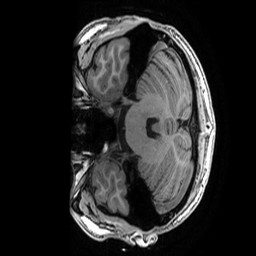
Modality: T1w
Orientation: axial